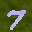
Label: 7